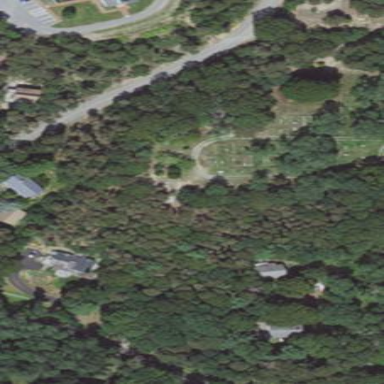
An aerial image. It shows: Ancient cemetery with graves. The area is designated as graveyard and holds historical significance.